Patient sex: M
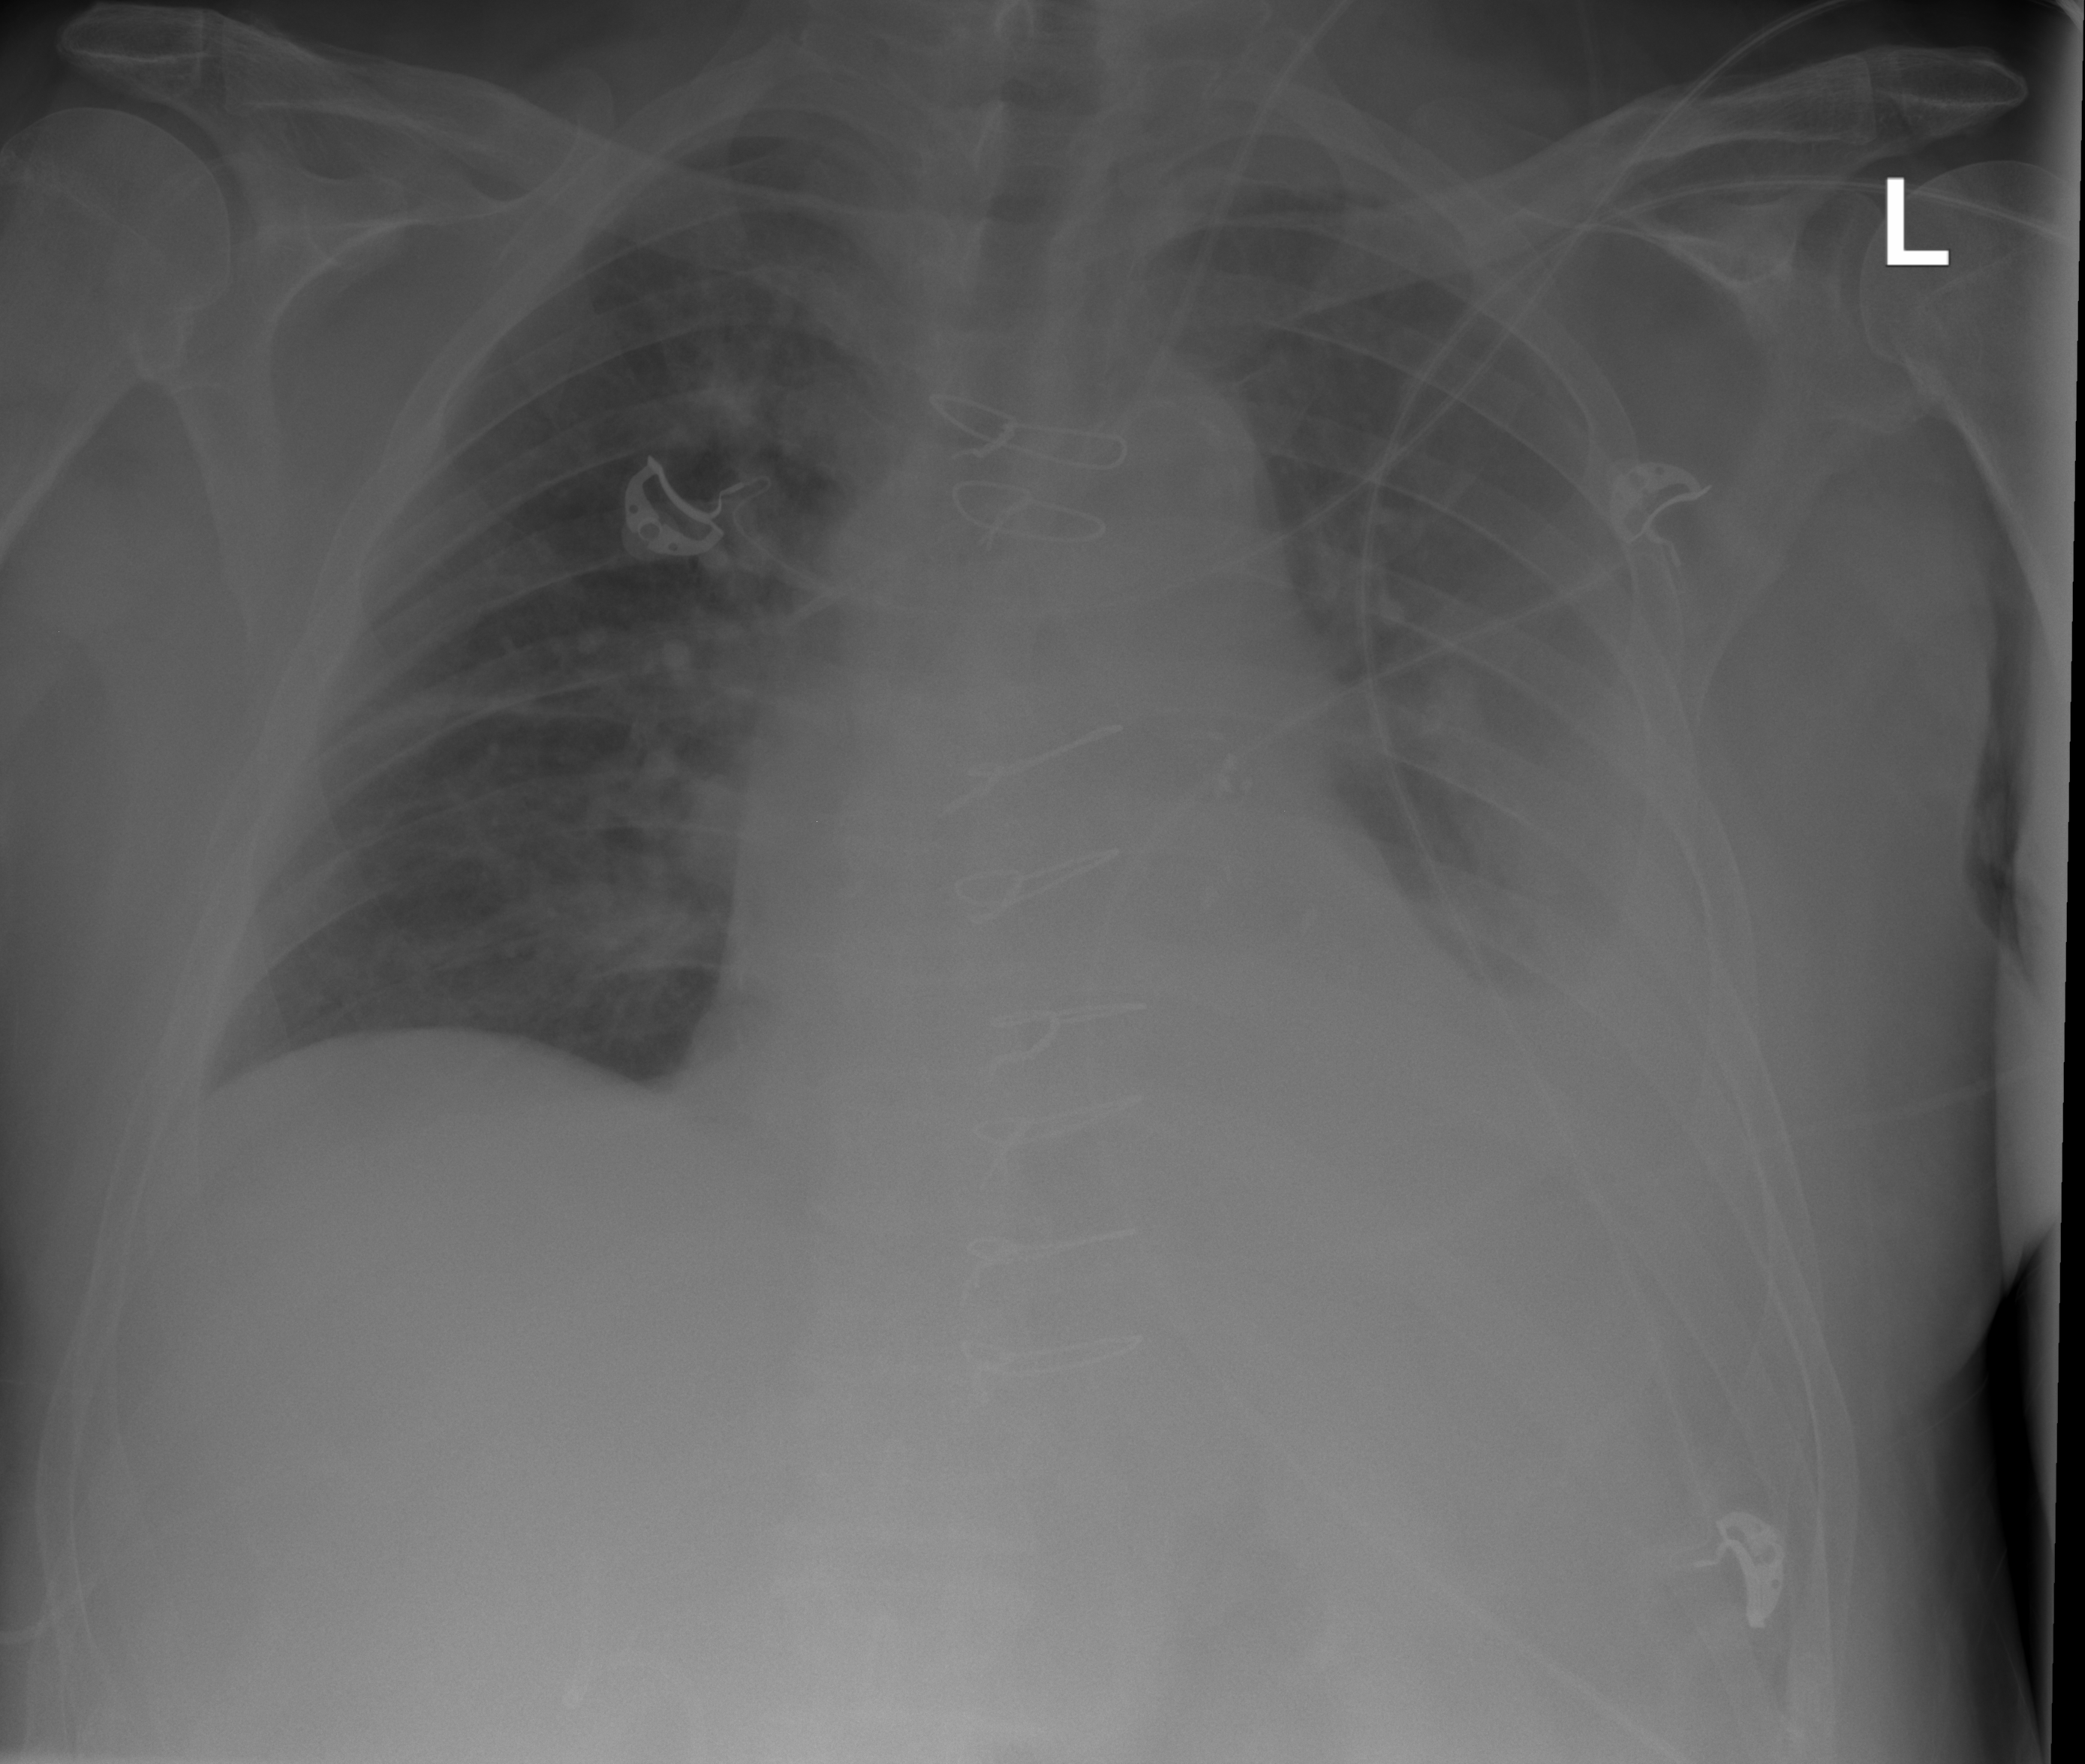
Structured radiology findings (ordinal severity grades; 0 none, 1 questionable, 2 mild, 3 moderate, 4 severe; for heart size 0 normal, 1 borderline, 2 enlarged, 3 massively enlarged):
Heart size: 2
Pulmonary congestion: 2
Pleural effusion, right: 0
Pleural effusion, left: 3
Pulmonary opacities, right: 2
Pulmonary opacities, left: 1
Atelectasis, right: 0
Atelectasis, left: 3